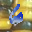
Label: 6